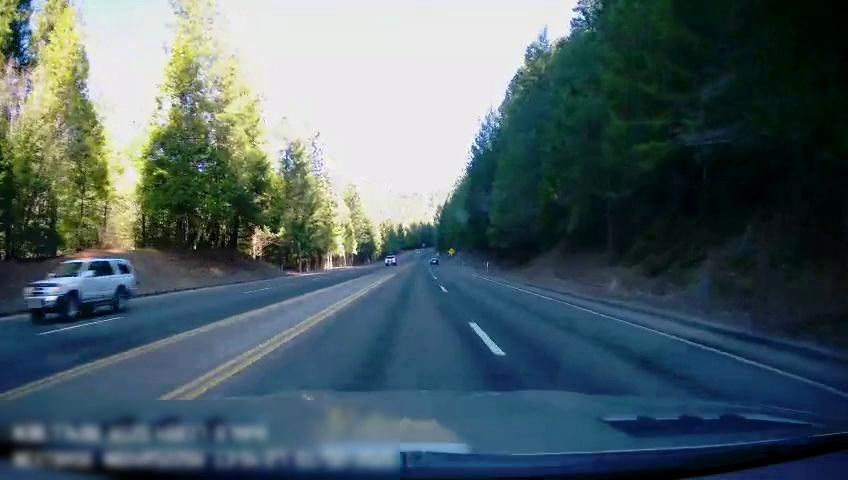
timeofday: Day
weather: Sunny
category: Drivable Space
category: Vehicles | SUV
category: Vehicles | SUV
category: Lanes | Opposite Lane
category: Lanes | Alternate Lane
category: Lanes | Current Lane
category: Lanes | Opposite Lane
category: Lanes | Current Lane
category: Lanes | Alternate Lane
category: Lanes | Opposite Lane